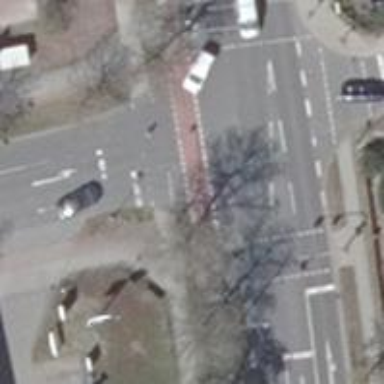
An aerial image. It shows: Road crossing with traffic signals.